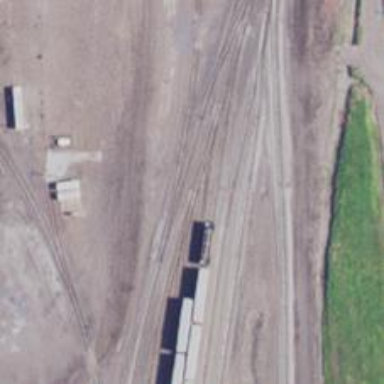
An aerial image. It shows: Railway yard in service.